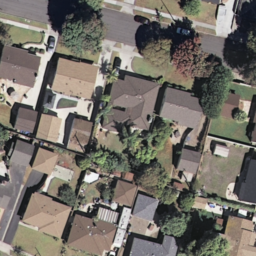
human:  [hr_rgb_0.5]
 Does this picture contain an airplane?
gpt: no

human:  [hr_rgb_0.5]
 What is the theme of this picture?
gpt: medium residential

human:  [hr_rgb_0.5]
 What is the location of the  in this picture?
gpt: i cannot see it

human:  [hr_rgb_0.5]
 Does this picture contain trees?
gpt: yes